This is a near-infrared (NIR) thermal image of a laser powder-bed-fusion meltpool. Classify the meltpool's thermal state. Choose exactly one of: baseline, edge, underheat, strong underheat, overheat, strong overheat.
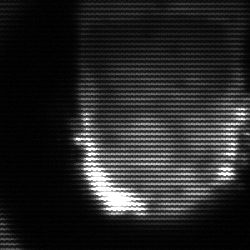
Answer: baseline